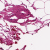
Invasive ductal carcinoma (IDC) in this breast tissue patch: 0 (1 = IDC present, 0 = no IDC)